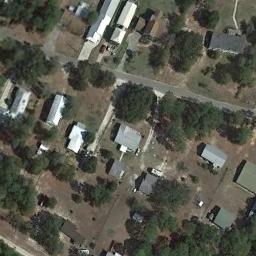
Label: medium_residential